Aerial crown-view tile of a tropical tree (Barro Colorado Island, Panama), acquired 20250818:
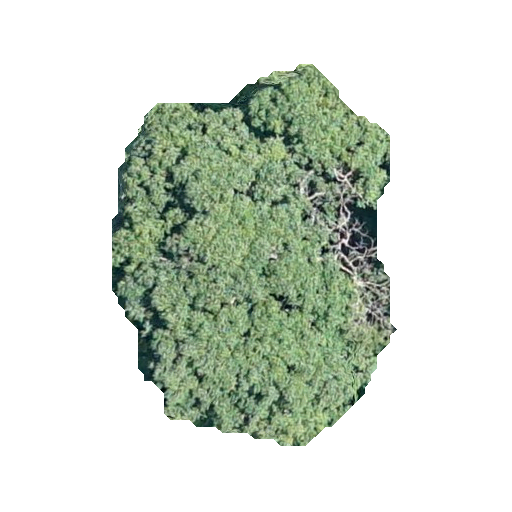
Species: Astronium graveolens
GBIF accepted scientific name: Astronium graveolens
Crown area: 118.609 m²